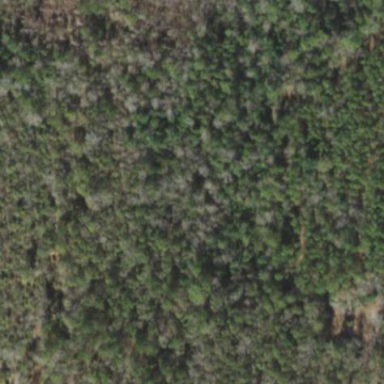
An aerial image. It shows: Mixed woodland area with various types of leaves.